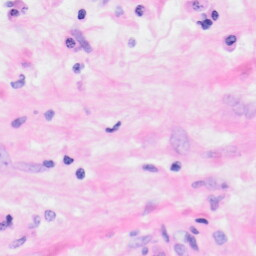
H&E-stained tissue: Kidney